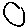
Label: circle